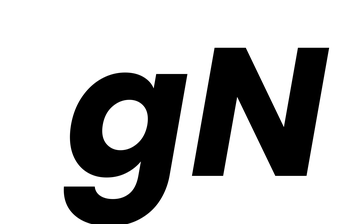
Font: Poppins-BoldItalic